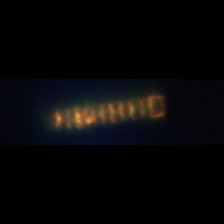
Taxon: Chaetoceros
Group: Diatoms